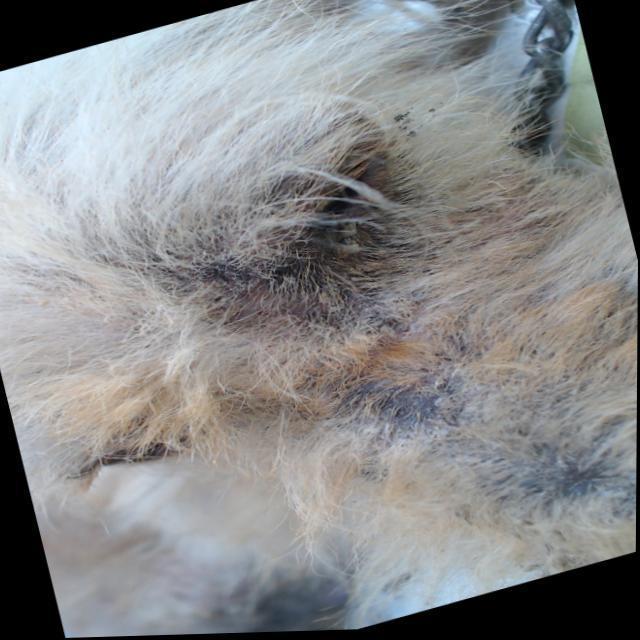
Canine demodicosis (Demodex mange) — caused by Demodex canis mites. Presents with alopecia, follicular papules, pustules, and comedones. Often localized on face and forelimbs.